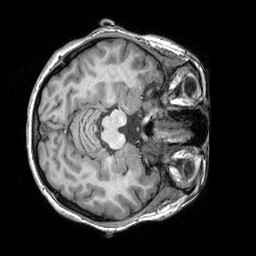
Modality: T1w
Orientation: axial
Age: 21
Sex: female
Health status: healthy
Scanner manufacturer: siemens
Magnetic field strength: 3 T
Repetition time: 2.3 s
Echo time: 0.00303 s